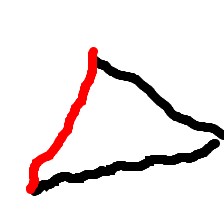
Shape: triangle